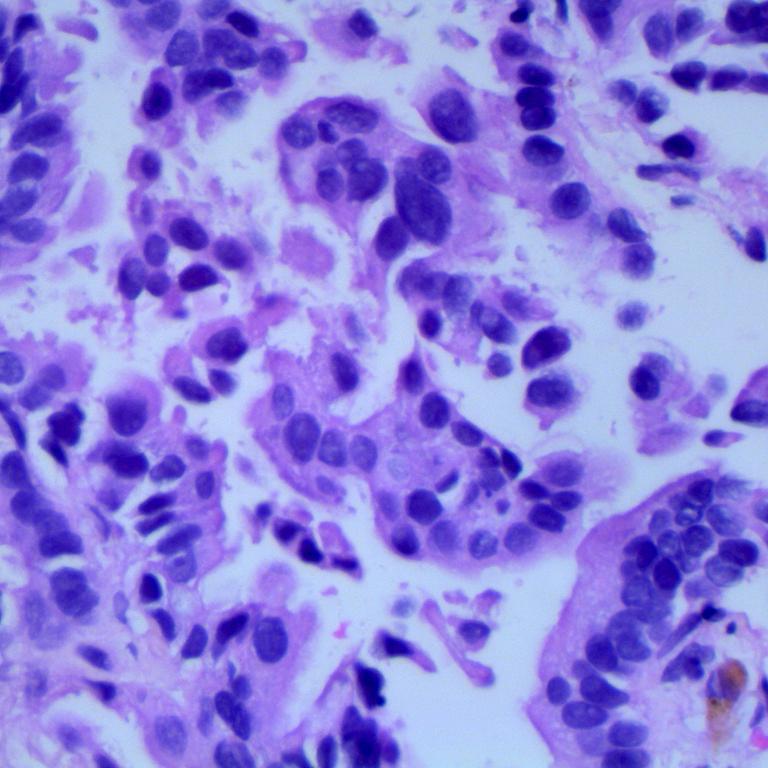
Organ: lung
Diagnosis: adenocarcinomas